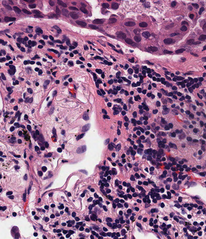
Tumor epithelial tissue: yes
Tumor-associated stroma tissue: yes
Normal tissue: no